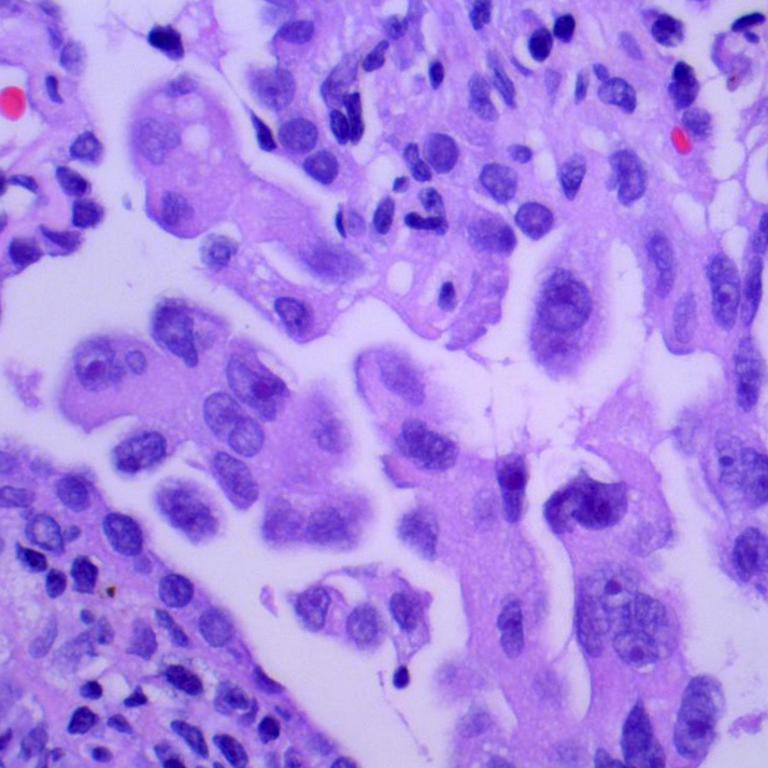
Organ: lung
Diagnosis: adenocarcinomas